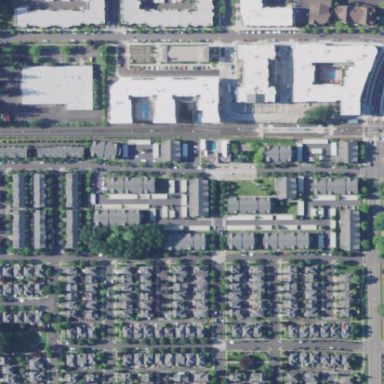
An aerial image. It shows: Residential area with apartments.